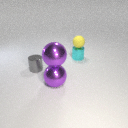
small cyan metal cylinder behind large purple metal sphere